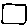
Label: square